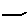
Label: line